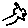
Label: cat